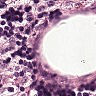
Metastatic tissue present: no